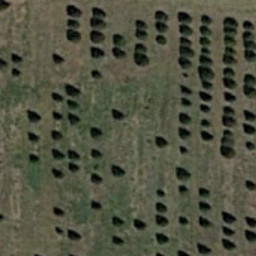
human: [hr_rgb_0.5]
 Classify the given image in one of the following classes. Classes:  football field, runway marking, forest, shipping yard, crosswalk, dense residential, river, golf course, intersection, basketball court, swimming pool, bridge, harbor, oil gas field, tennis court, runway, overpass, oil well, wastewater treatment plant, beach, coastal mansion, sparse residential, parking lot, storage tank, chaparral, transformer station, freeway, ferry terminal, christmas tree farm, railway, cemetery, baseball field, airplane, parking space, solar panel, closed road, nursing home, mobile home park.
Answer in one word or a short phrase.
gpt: christmas tree farm